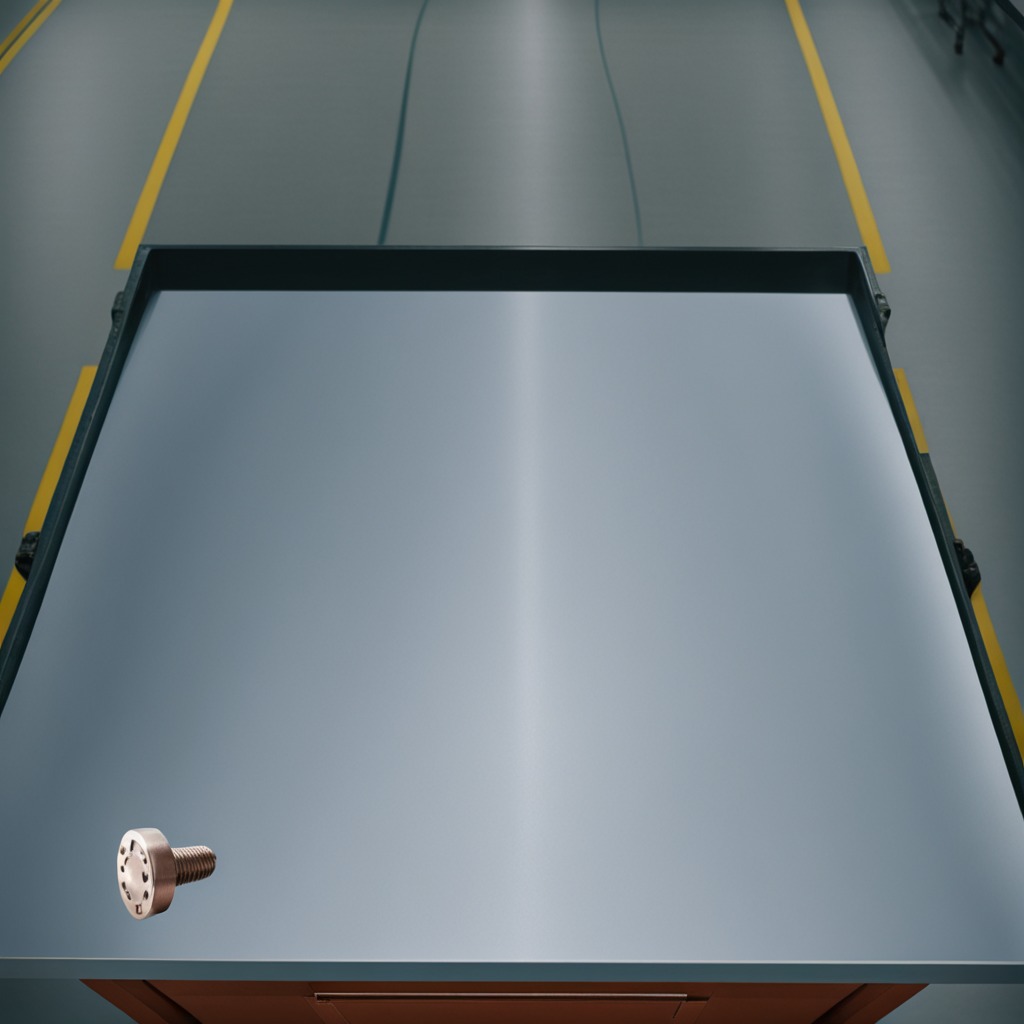
A metal screw lies on the toolbox surface in the airplane hangar workshop.